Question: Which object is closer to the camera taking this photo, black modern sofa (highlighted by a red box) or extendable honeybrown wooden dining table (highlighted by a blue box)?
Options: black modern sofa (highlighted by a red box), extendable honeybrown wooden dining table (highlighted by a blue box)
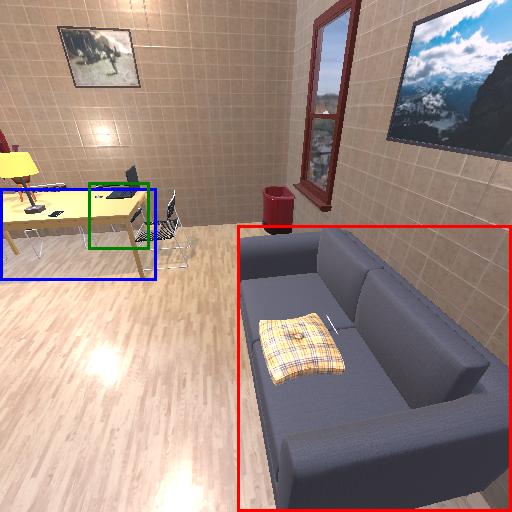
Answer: black modern sofa (highlighted by a red box)